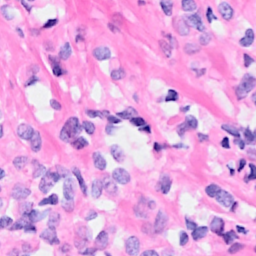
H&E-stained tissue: Breast